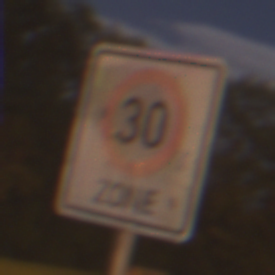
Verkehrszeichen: BeginnZone30
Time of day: Night
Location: Outdoor (Suburban)
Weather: PartlyCloudy
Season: NotSpecified
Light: Artificial